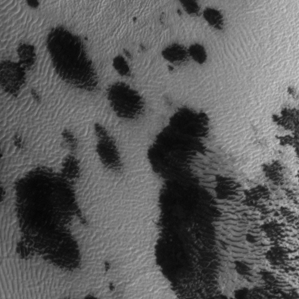
Label: frost